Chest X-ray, AP view. Patient: 25 years old, sex F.
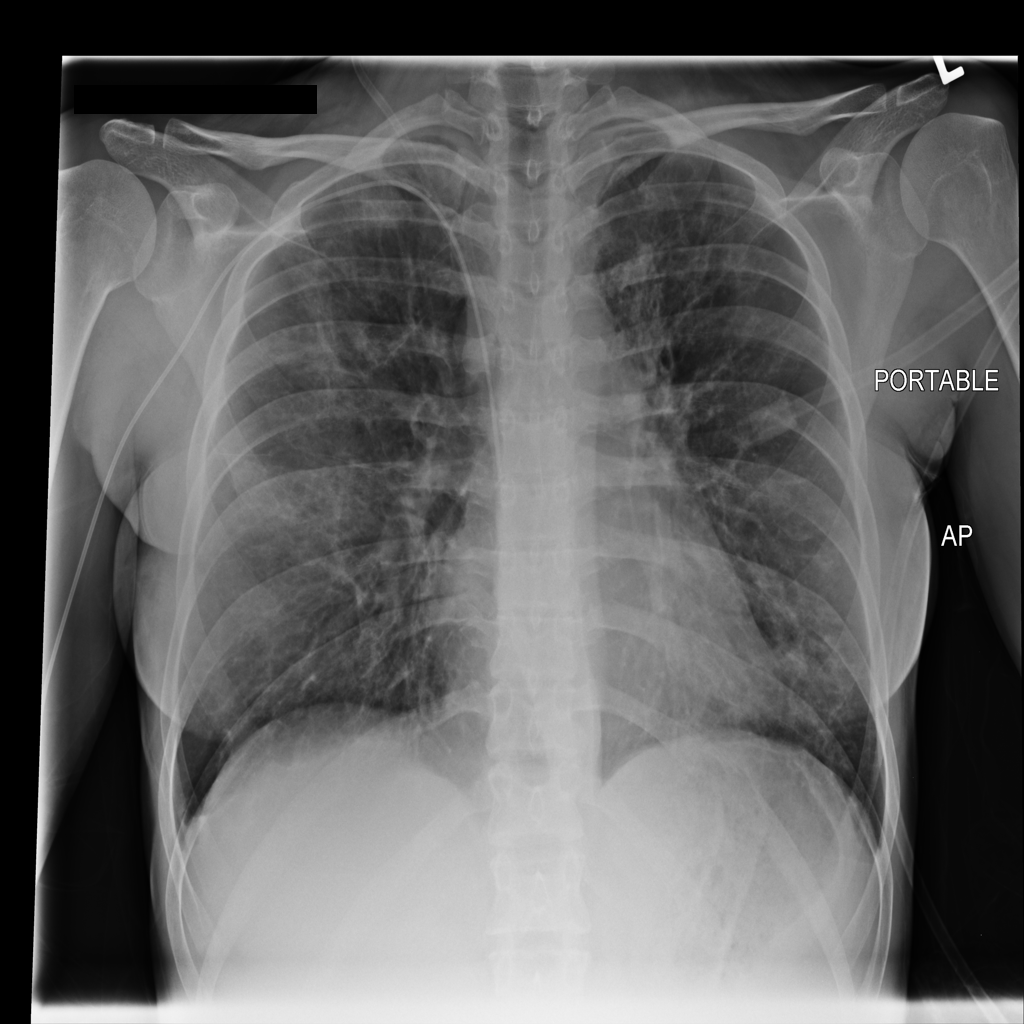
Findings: Effusion